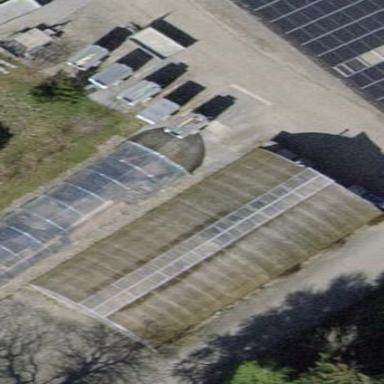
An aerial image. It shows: Greenhouse.